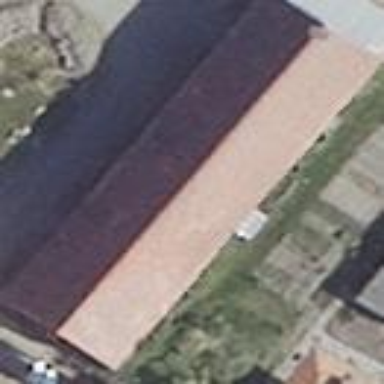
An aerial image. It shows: Rural barn.